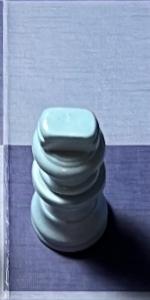
Label: King_White